Question: I'm trying to style the datepicker dialog. So far I managed to change the background and button color. But as you can see in the image below, the title is sort of 'pillar-boxed'.
My datepicker dialog with the dark boxes left and right of the title:

My xml code so far (values/styles.xml)
'''
<style name="PickerDialogTheme_dark" parent="Theme.AppCompat.Dialog">
<item name="android:background">@color/colorBackground_bgreen</item>
<item name="android:buttonBarButtonStyle">@style/ButtonColor</item>
</style>
<style name="ButtonColor">
<item name="android:background">@color/colorBackground_bgreen</item>
</style>
'''
In java it is just a regular datepicker dialog constructor with the theme set to PickerDialogTheme_dark and I'm trying to get this to work on pre Lollipop versions.
So hope you guys know how to get rid of this pillar-boxed title. If possible without using fragments and all in xml would be favourable :)
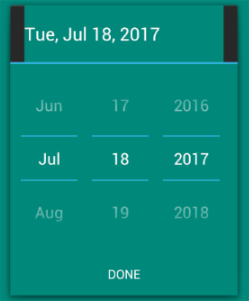
Answer: Fixed it finally after searching some more on the internet!
How my final xml code looks now:
'''
<style name="PickerDialogTheme_dark" parent="Theme.AppCompat.Dialog">
<item name="android:gravity">center</item>
<item name="android:windowBackground">@android:color/transparent</item>
<item name="android:alertDialogStyle">@style/DialogBackground_dark</item>
<item name="android:windowMinWidthMajor">@android:dimen/dialog_min_width_major</item>
<item name="android:windowMinWidthMinor">@android:dimen/dialog_min_width_minor</item>
</style>
<style name="DialogBackground_dark">
<item name="android:topDark">@color/colorAccent_bgreen</item>
<item name="android:centerDark">@color/colorAccent_bgreen</item>
<item name="android:bottomDark">@color/colorAccent_bgreen</item>
<item name="android:bottomMedium">@color/colorAccent_bgreen</item>
</style>
'''
<URL>